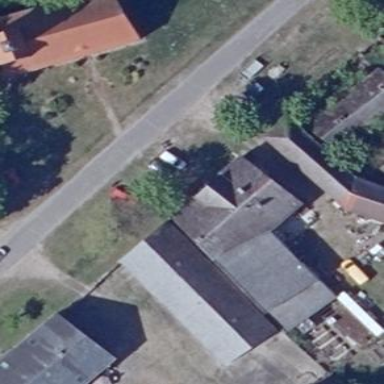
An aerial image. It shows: Detached building with gabled roof.